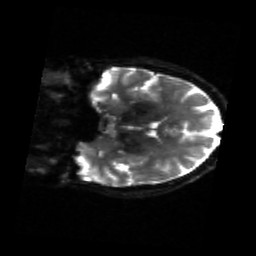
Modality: sbref
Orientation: coronal
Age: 49
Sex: female
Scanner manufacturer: siemens
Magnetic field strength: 3 T
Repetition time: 4.71 s
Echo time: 0.0906 s